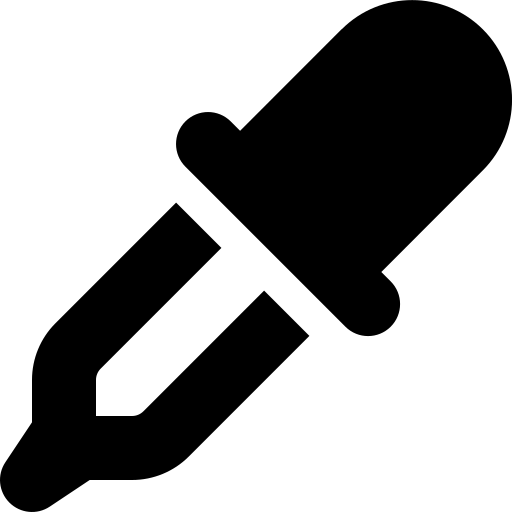
Tags: icon, FontAwesome, fa-icon, solid, eye, dropper